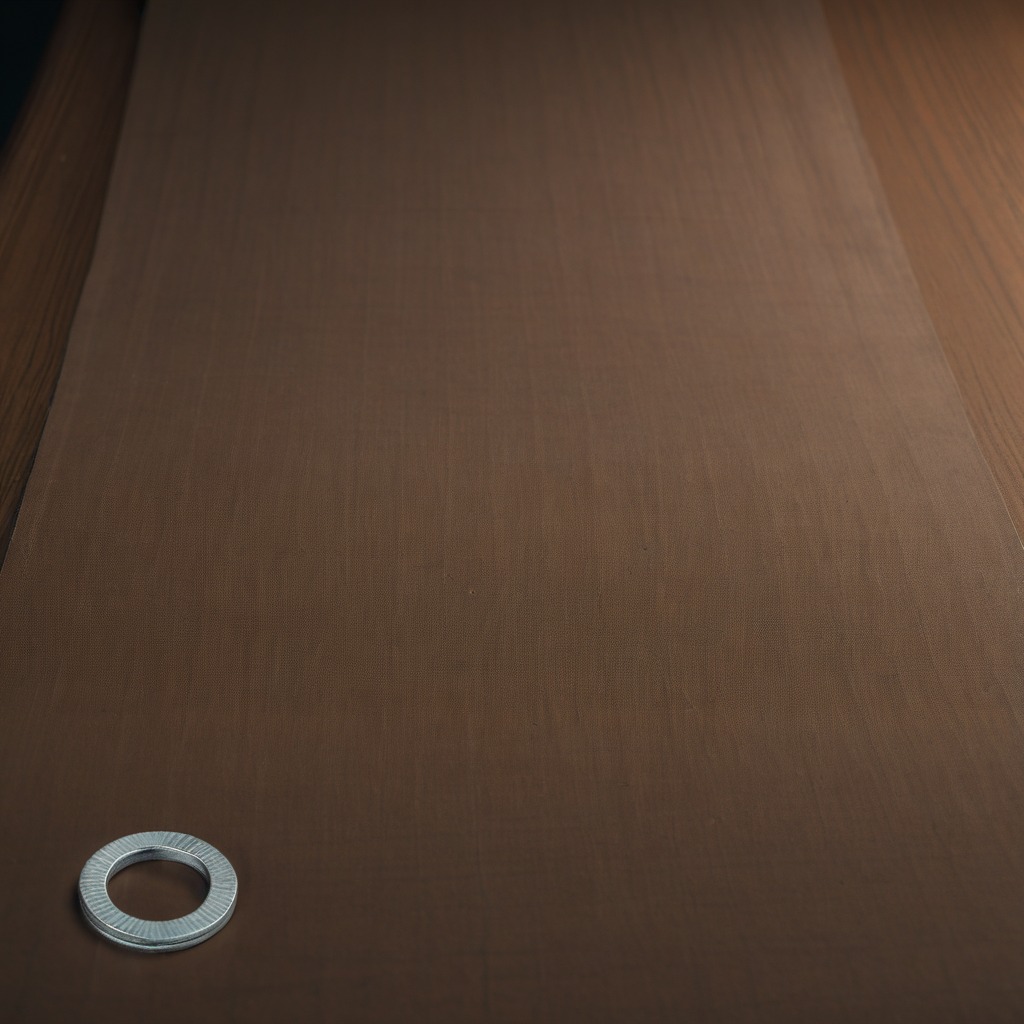
A flat metal washer lying on a wooden table inside a workshop at night.